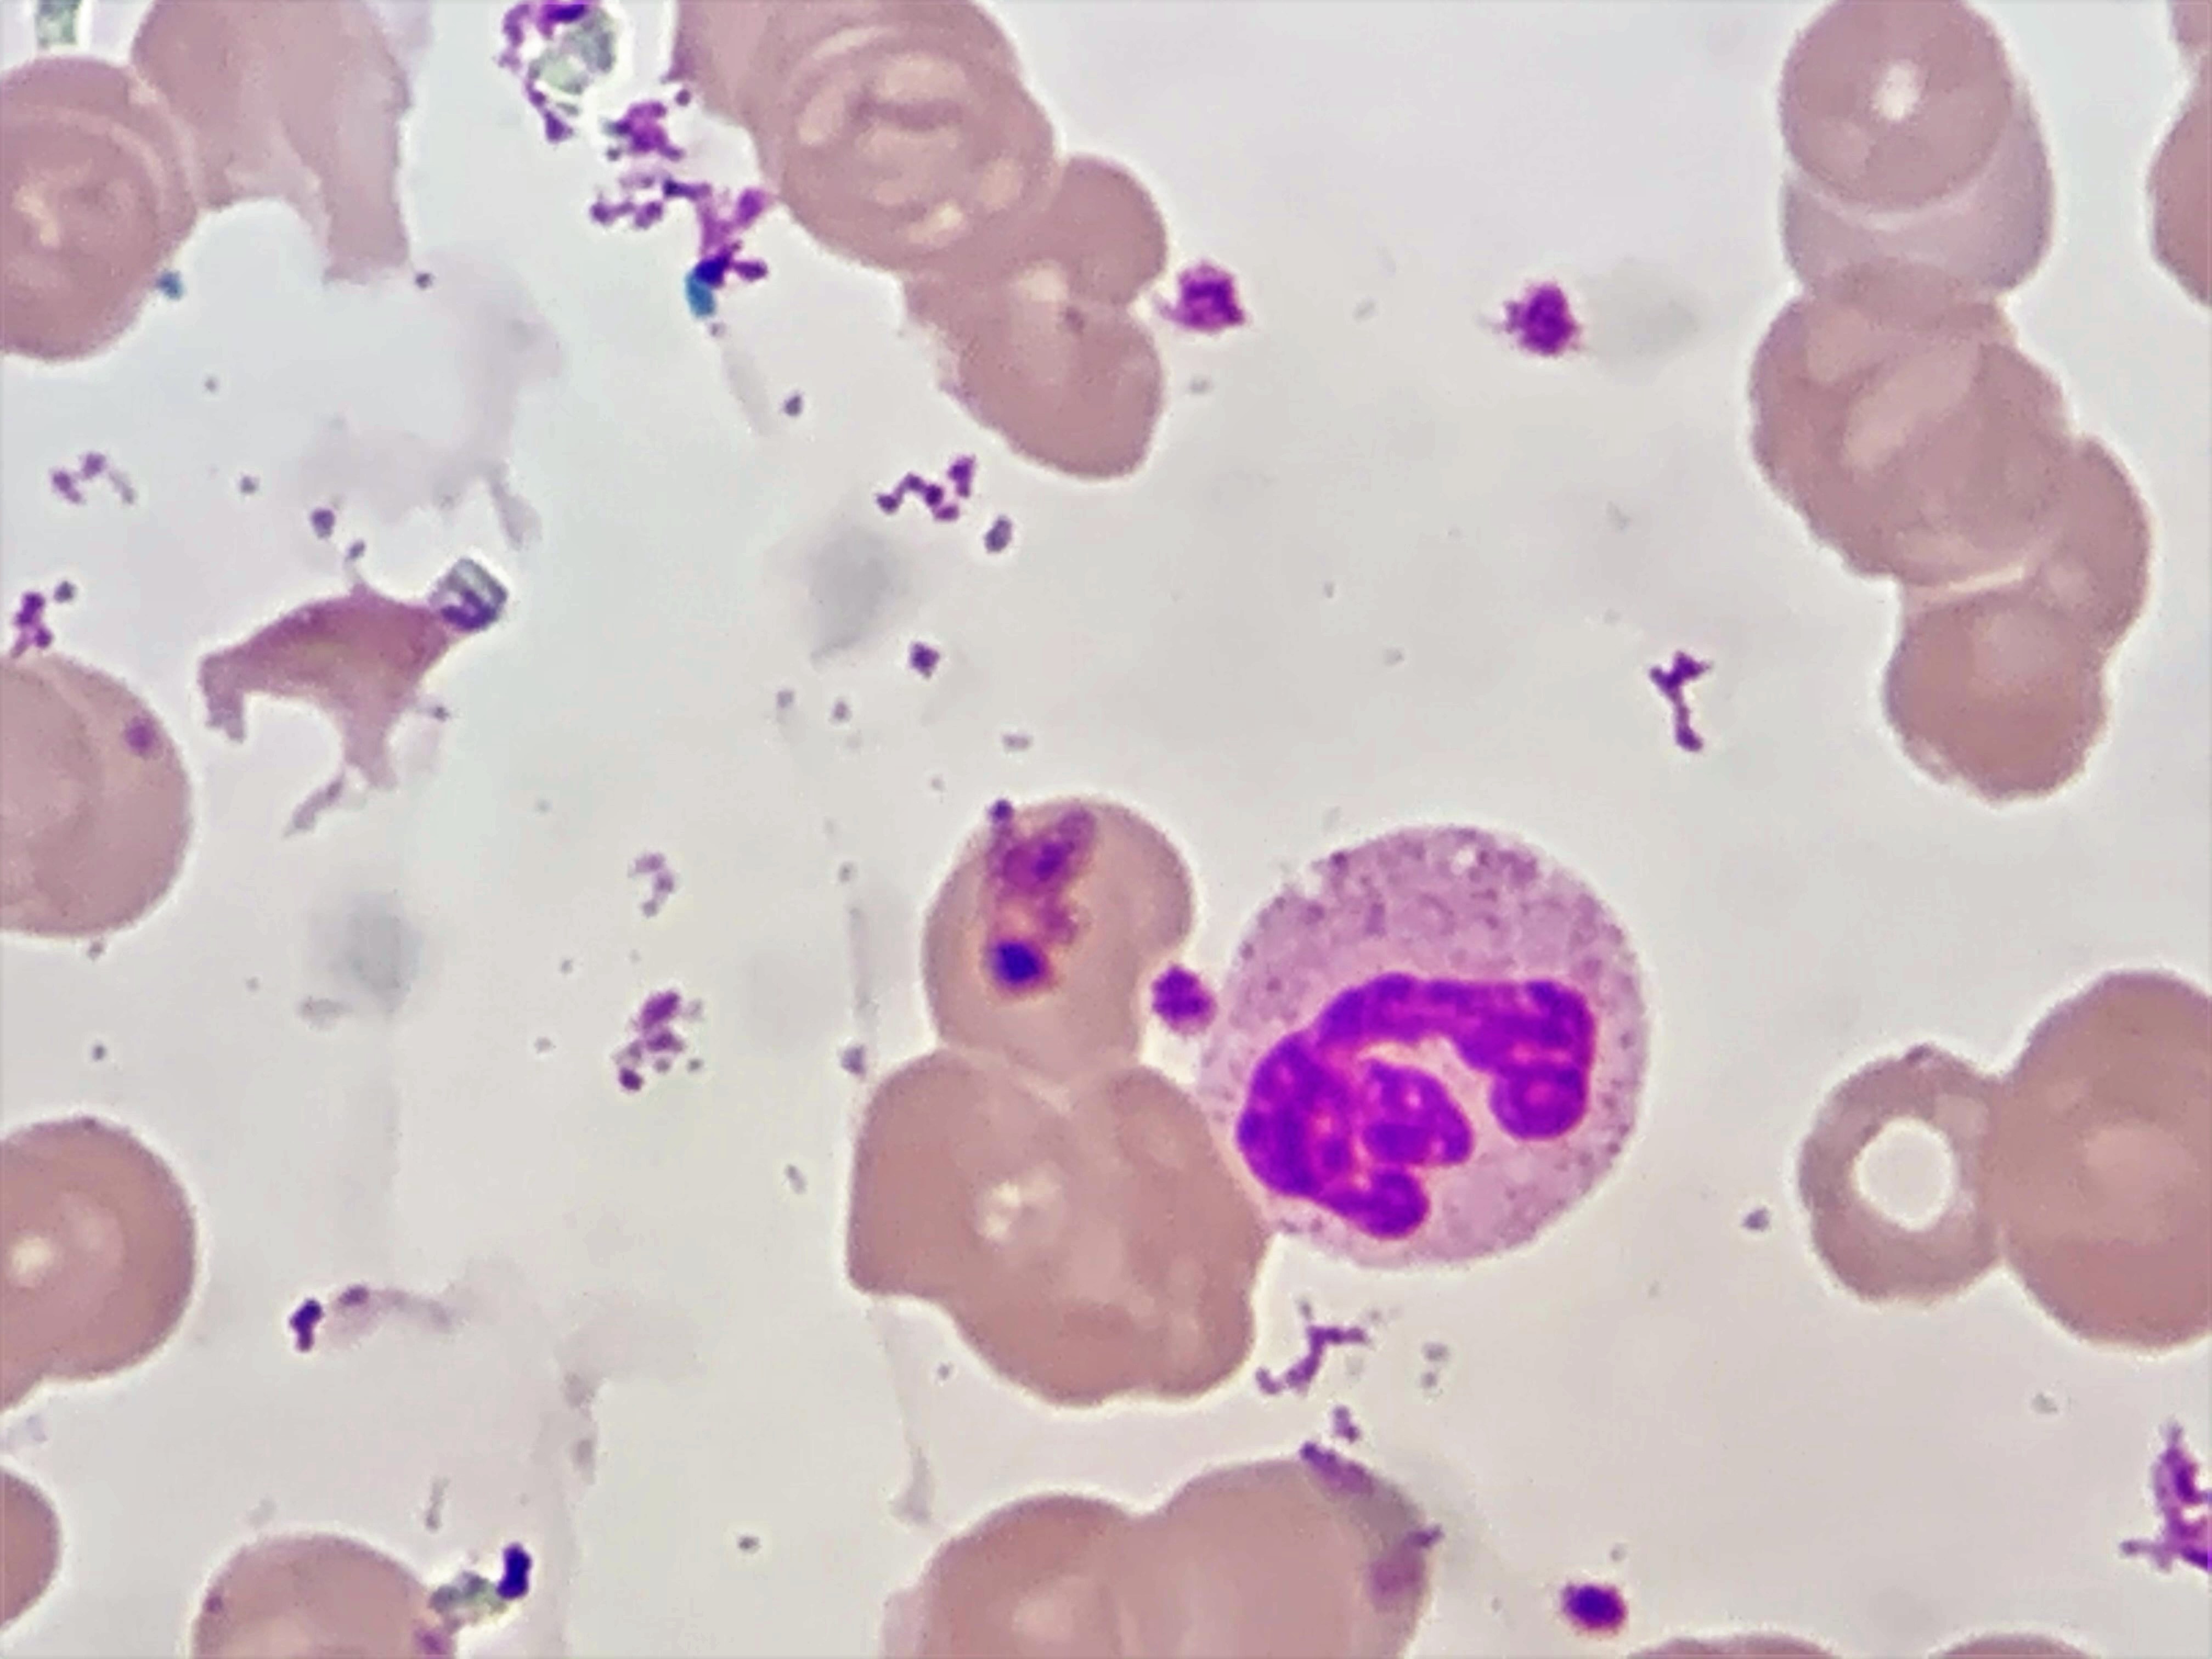
Cell type: NEUTROPHILS